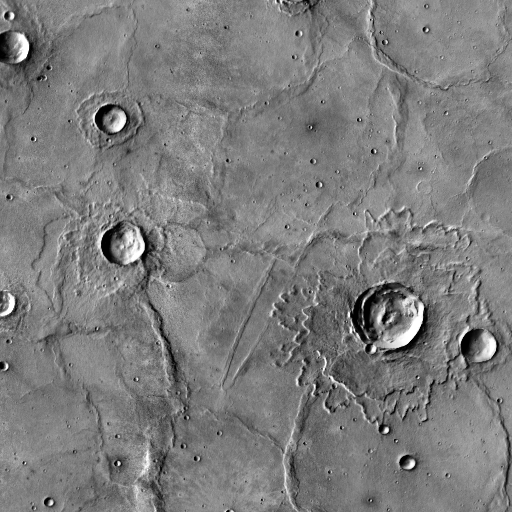
Crater classes present: Background, Other, Layered, Buried